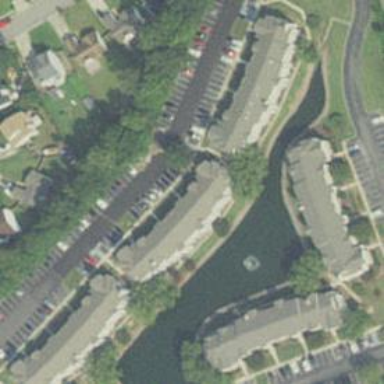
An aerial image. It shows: Image showing building with apartments.